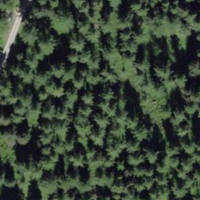
EUNIS habitat code: 43
Species observed at this site:
Lasiommata maera